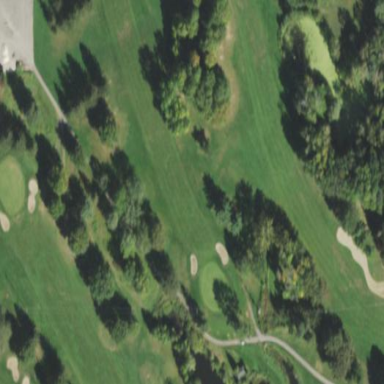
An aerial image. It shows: Golf fairway surrounded by grass.